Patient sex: F
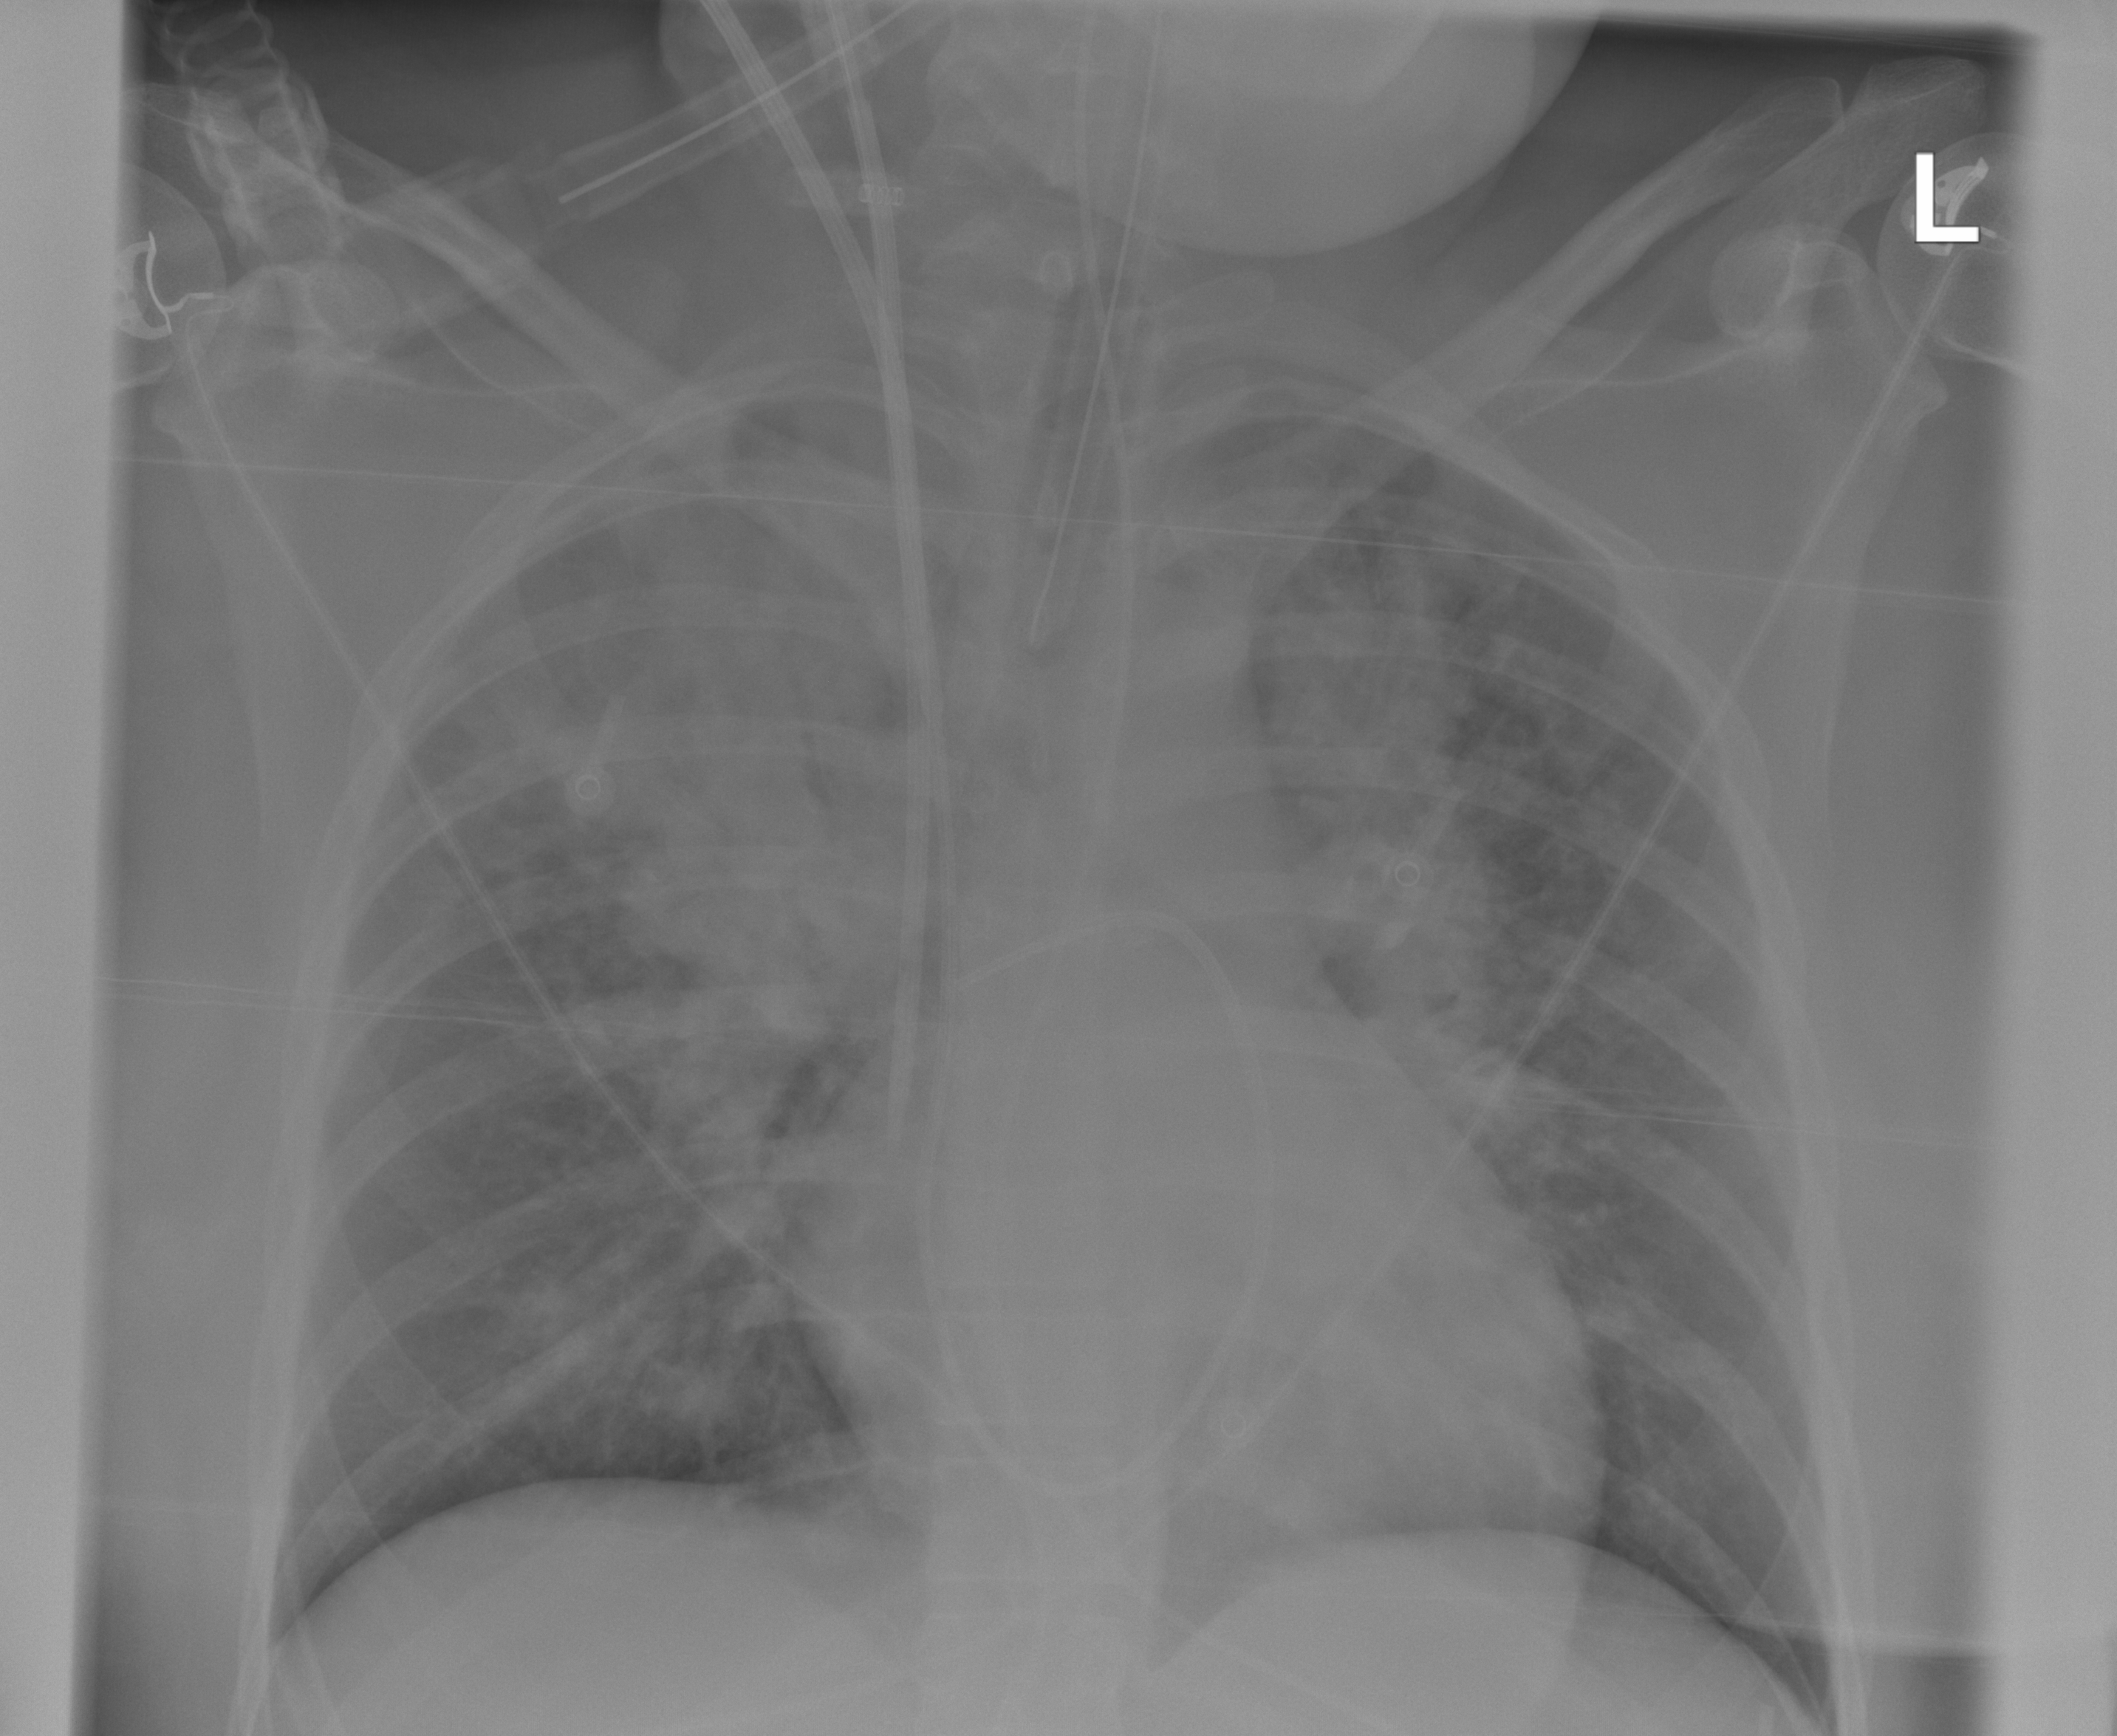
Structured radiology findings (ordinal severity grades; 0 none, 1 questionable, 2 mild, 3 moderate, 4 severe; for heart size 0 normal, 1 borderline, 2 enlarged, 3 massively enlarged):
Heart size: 0
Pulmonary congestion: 2
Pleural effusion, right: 0
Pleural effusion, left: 0
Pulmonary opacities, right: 3
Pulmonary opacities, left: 3
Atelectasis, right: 2
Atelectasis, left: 2